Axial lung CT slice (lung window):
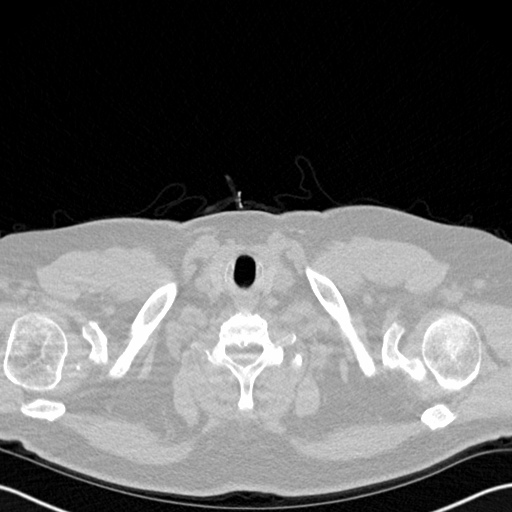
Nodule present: no